Question: I have a data frame like this:
'''
ship_schedule<-c(1,0,1,0,1,0,0,
1,0,0,1,0,1,0,
0,1,0,1,0,1,0,
0,1,0,0,1,1,0,
1,0,0,1,0,1,0,
1,0,1,0,1,1,0,
0,1,0,1,1,1,0,
1,0,1,1,0,1,0,
1,0,1,1,1,1,0,
0,1,1,1,1,1,0,
0,1,1,1,1,1,1,
1,0,1,1,1,1,1,
1,1,1,1,1,1,0,
1,1,1,1,1,1,1)
store <- rep(1:2, each=7*14*2)
type <- rep(c("a", "b"), each=7*14, times=2)
template <- rep(1:14, each=7, times=4) # I have 14 schedules and each one associated with 7 days
schedule <- rep(ship_schedule, times=4)
day <- rep(1:7, times=2*14*2)
demand<-sample(1:2,392,replace=T)
data <- data.frame(store, type, template, schedule, demand)
'''

All I want to do is, for instance:
If a schedule is
1
0
1
0
1
0
0(template 1)
the 1st shipment on Monday is the sum demand of Tuesday and Wednesday. We can think that the ending inventory on Wed's night is 0.
2nd shipment on Wednesday is sum of demand of Thursday and Friday.
3rd one on Friday is sum of demand Saturday and Sunday and this Monday.(Monday here because the demand is average value, so this Monday's demand is same as next Monday's demand ).
and if the template is like 0,1,0,1,0,1,0, the ship on Sat is the sum demand of Sun,Mon and Tue.
The thing here is that the calculation of the demand on the ship at days like Fri SAT and Sun (which requires the sum of demand on Mon or Tue).
And all the calculation should apply for the same store and same type.
And last I want add a column to store the value correspond to the 0/1 in the schedule column.
Since the the 0,1 in the ship_schedule is randomly distributed(fixed), it might be to use something like:
'''
if (schedule [i]==1 & schedule [i+1]==1){
value[i] <- testdemand[i+1]
value[i+1] <- testdemand[i+2]
}
'''
I would like define 14 function for each template and call the subset of data, but it seems too costly.
Does anybody knows any function or method that I should try?
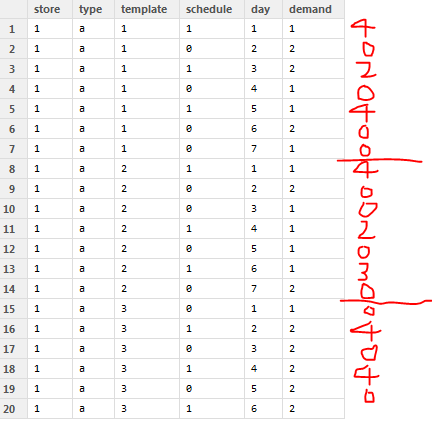
Answer: I'm still not sure I understood exactly but here's an attempt, anyway, that could be helpful:
'''
set.seed(101) ##before copy-pasting your code
'''
First we could define a function that finds 1's and their immediate consecutive 1's and does the main calculations (at least that's what I understood from the question):
'''
ff <- function(sched, dem)
{
inds <- which(as.logical(sched))
sched2 <- rep(sched, 2)
dem2 <- rep(dem, 2)
res <- sapply(inds,
function(z) sum(dem2[(z + 1) : (which.max(tail(sched2, -z)) + z)]))
ret <- numeric(7)
ret[inds] <- res
return(ret)
}
##test with the sample output shown
ff(c(1,0,1,0,1,0,0), c(1,2,2,1,1,2,1))
#[1] 4 0 2 0 4 0 0
ff(c(1,0,0,1,0,1,0), c(1,2,1,1,1,1,2))
#[1] 4 0 0 2 0 3 0
'''
Then split data (by store, type and template) and apply "ff":
'''
spl_data = split(data,
interaction(data$store, data$type, data$template, drop = T))
new_data = do.call(rbind, lapply(spl_data,
function(x) {
x$sum_dem = ff(x$schedule, x$demand)
return(x)
}))
rbind.data.frame(head(new_data, 7), "...", tail(new_data, 7))
# store type template schedule demand sum_dem
#1.a.1.1 1 a 1 1 1 3
#1.a.1.2 1 a 1 0 1 0
#1.a.1.3 1 a 1 1 2 3
#1.a.1.4 1 a 1 0 2 0
#1.a.1.5 1 a 1 1 1 4
#1.a.1.6 1 a 1 0 1 0
#1.a.1.7 1 a 1 0 2 0
#8 ... <NA> ... ... ... ...
#2.b.14.386 2 b 14 1 2 2
#2.b.14.387 2 b 14 1 2 1
#2.b.14.388 2 b 14 1 1 1
#2.b.14.389 2 b 14 1 1 2
#2.b.14.390 2 b 14 1 2 1
#2.b.14.391 2 b 14 1 1 1
#2.b.14.392 2 b 14 1 1 2
#Warning message:
#In '[<-.factor'('*tmp*', ri, value = "...") :
# invalid factor level, NA generated
'''